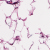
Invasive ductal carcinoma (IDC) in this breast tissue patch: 0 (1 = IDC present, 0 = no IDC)